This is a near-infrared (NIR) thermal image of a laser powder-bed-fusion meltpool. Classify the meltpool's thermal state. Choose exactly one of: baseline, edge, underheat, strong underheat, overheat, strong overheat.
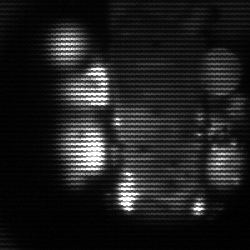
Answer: strong underheat